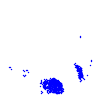
Particle: electron